Question: I have been trying to install devstack on digitalocean's droplet with ubuntu 14.04 cloud edition. after several times i get this error. is someone familiar with it?
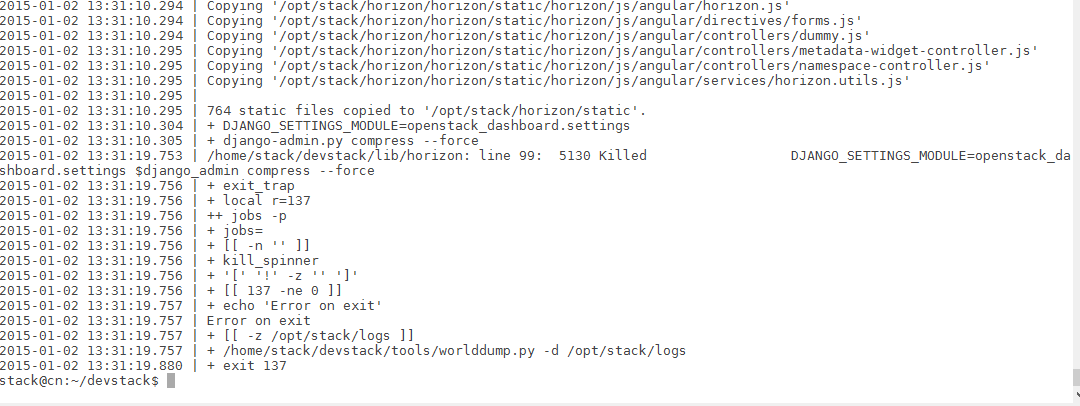
Answer: You probably run out of RAM. Try adding swap.
<URL>